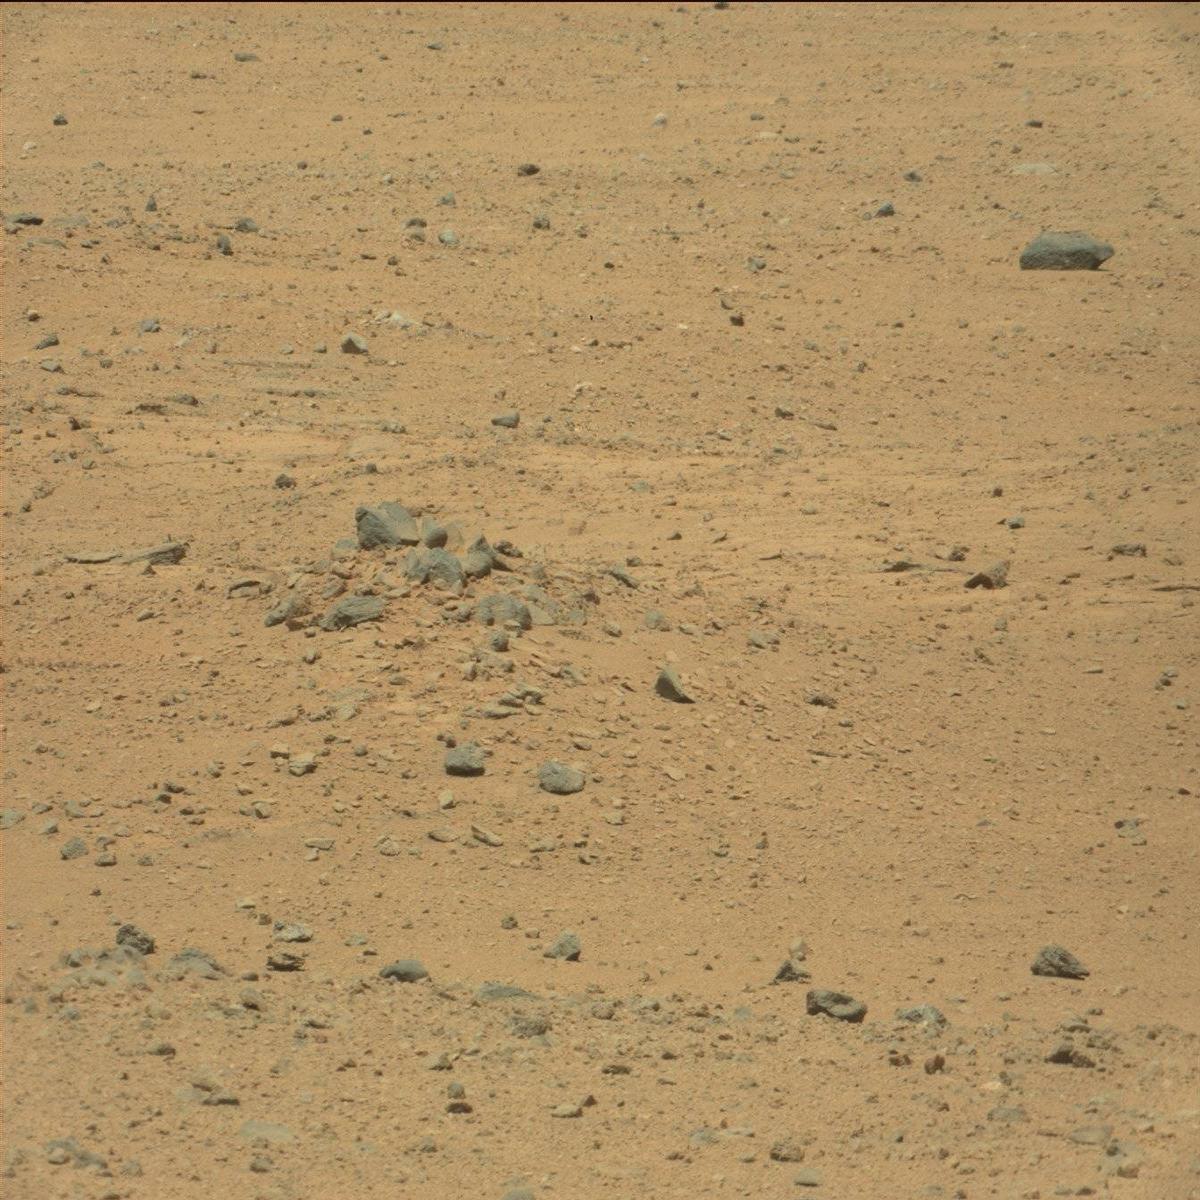
Terrain classes present: Bedrock, Rock, Sand / Soil